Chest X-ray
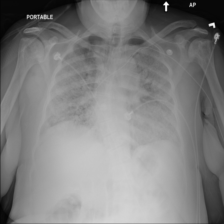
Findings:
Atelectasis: negative
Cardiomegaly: negative
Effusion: negative
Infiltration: positive
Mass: negative
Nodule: negative
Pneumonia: negative
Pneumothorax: negative
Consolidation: negative
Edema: negative
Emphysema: negative
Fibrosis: negative
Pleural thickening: negative
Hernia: negative